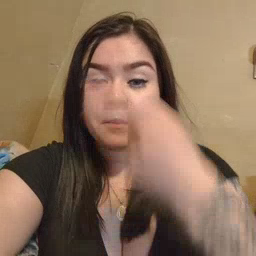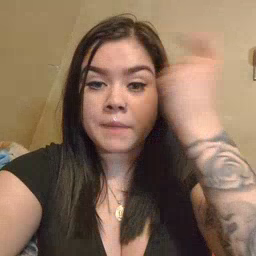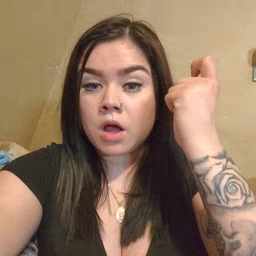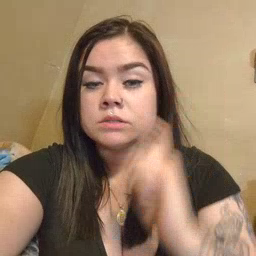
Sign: because